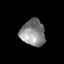
Tissue: prostate
Cell type: Epithelial cells
Senescence score: 0.3181
Nuclear area (px): 622
Mean DAPI intensity: 137.67